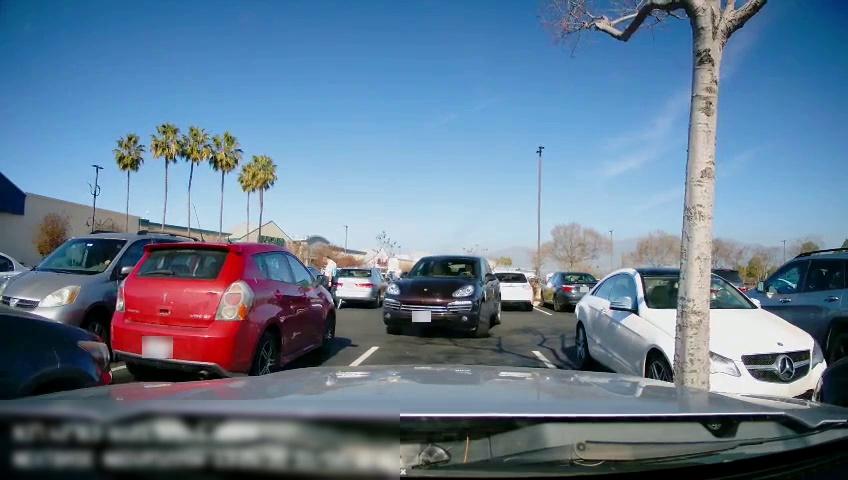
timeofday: Day
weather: Sunny
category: Drivable Space
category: Vehicles | Car
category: Vehicles | Car
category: Vehicles | SUV
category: Vehicles | SUV
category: Vehicles | Car
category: Vehicles | Car
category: Vehicles | Car
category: Vehicles | Car
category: Vehicles | SUV
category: Vehicles | Car
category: Pedestrians
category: Vehicles | SUV
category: Vehicles | SUV
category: Vehicles | Car
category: Vehicles | Car